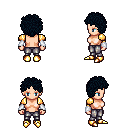
a pixel art fantasy rpg character, female body template, human, light skin, gold arm armor, metal pants, raven curly afro hairstyle, white cloth bracers, gold boots, four views (front, back, left, right), 2x2 character sprite sheet, small pixel art, hard edges, no anti-aliasing